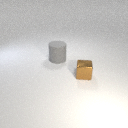
small brown metal cube to the right of large gray rubber cylinder